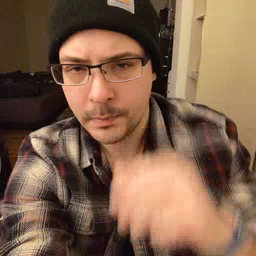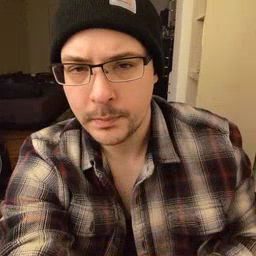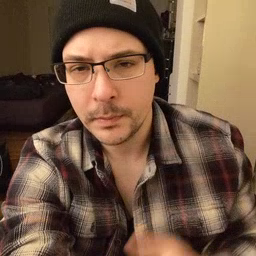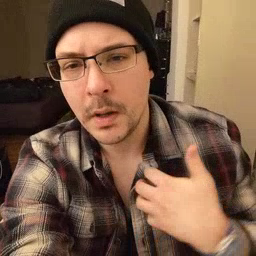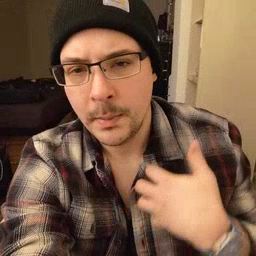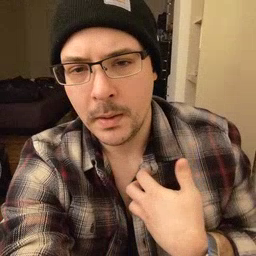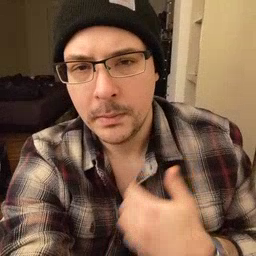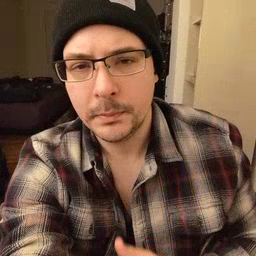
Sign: animal